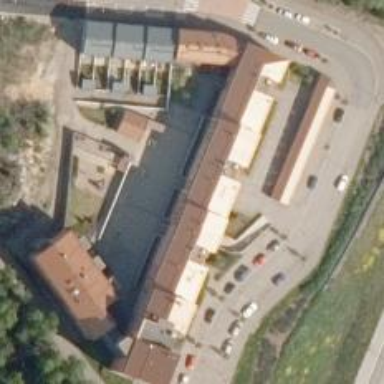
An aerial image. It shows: Footway tunnel passing through building.